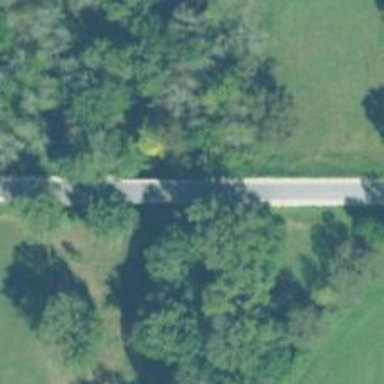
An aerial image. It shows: Tertiary road with bridge.